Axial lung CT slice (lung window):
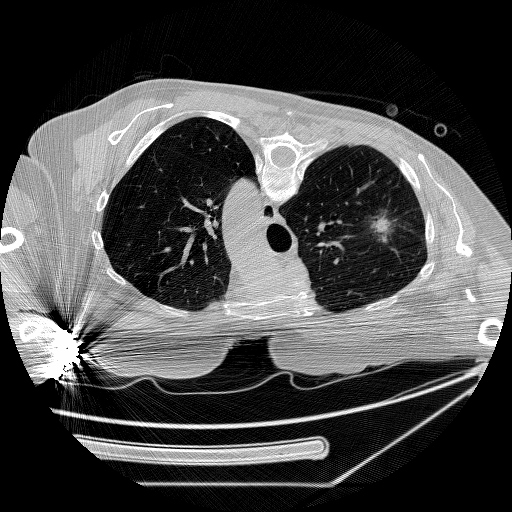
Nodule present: yes
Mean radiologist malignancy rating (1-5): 5